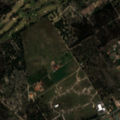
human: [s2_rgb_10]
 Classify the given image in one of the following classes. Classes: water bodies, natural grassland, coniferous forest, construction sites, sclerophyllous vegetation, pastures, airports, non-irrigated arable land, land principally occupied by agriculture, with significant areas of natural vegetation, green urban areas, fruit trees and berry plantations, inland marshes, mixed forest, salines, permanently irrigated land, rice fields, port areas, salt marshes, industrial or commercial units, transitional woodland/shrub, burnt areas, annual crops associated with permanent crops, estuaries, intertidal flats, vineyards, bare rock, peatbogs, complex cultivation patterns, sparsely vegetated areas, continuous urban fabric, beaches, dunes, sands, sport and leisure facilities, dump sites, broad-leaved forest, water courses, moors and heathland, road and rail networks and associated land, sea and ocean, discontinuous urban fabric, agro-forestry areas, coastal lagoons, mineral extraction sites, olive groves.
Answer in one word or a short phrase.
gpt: discontinuous urban fabric, sport and leisure facilities, complex cultivation patterns, agro-forestry areas, transitional woodland/shrub, salt marshes